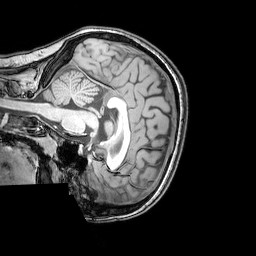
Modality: T1w
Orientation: sagittal
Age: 23
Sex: female
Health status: healthy
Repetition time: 0.081 s
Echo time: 0.037 s